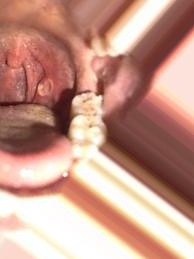
Condition: Mouth Ulcer